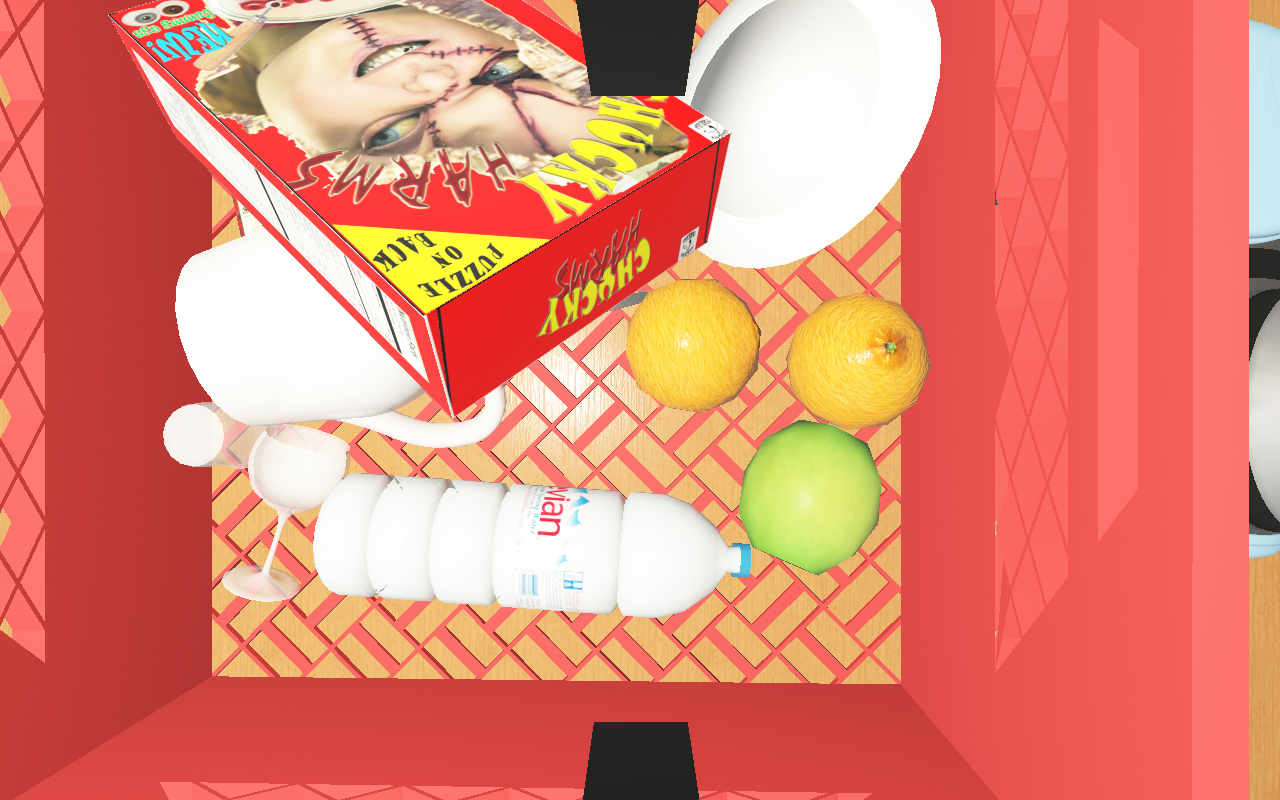
Objects in the scene:
carafe
water bottle
apple
apple
orange
plate
glass
cereal box